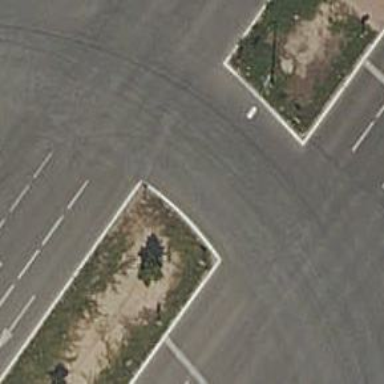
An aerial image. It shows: Tertiary road with asphalt surface.